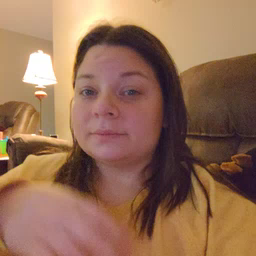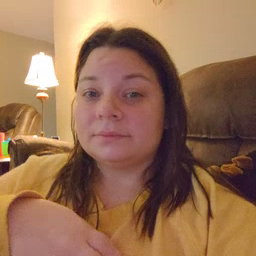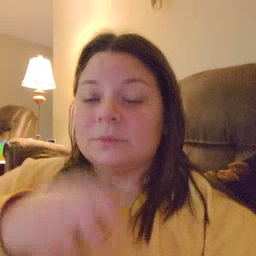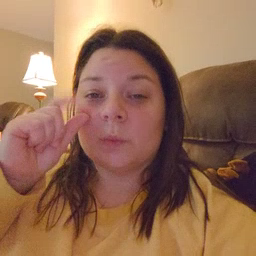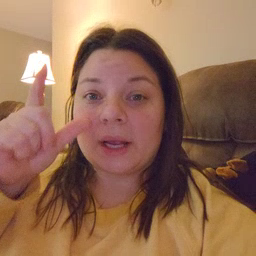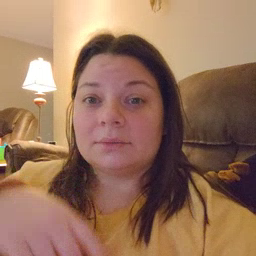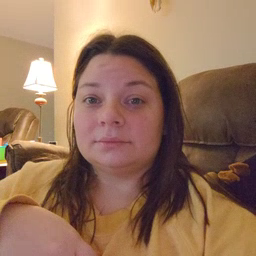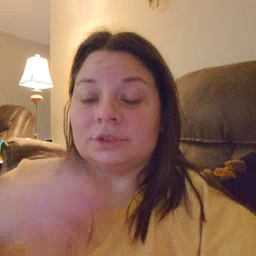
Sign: wake